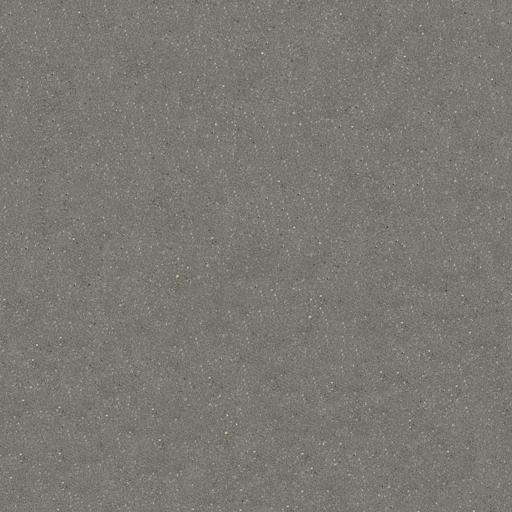
Tags: asphalt smooth